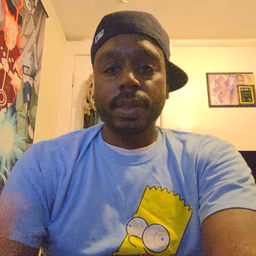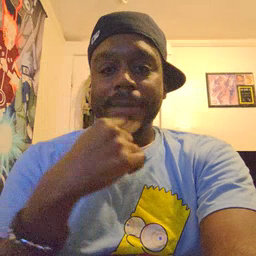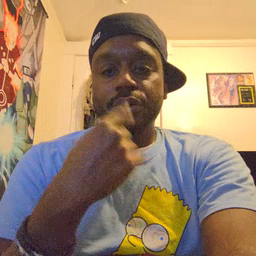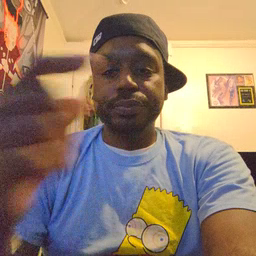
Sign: mouth